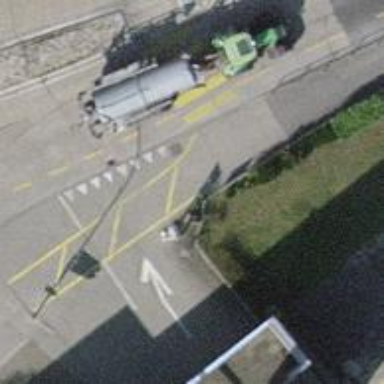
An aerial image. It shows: Asphalt sidewalk along the footway.